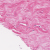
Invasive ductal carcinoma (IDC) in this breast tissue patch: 0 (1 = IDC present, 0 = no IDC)